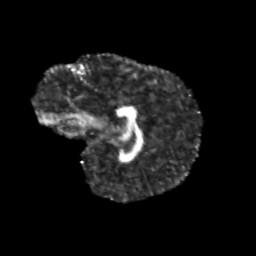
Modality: FA
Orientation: sagittal
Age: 11
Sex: male
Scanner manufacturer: siemens
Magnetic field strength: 3 T
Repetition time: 3.8 s
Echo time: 0.07 s